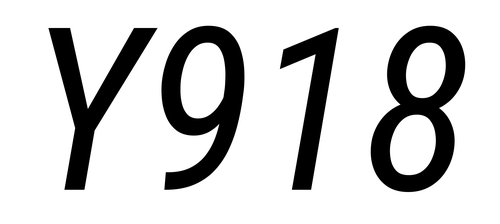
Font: Roboto-Italic_Condensed_Italic